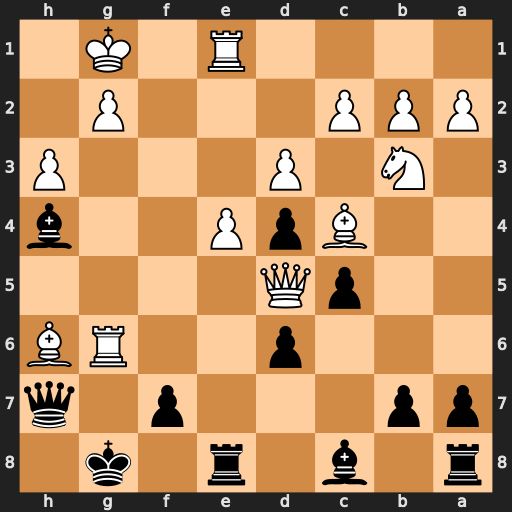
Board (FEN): r1b1r1k1/pp3p1q/3p2RB/2pQ4/2BpP2b/1N1P3P/PPP3P1/4R1K1
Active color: b
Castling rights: -
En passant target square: -
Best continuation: Qxg6 Qxf7+ Qxf7 Bxf7+ Kxf7